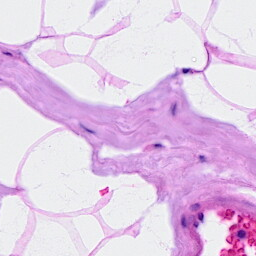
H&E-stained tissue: Breast